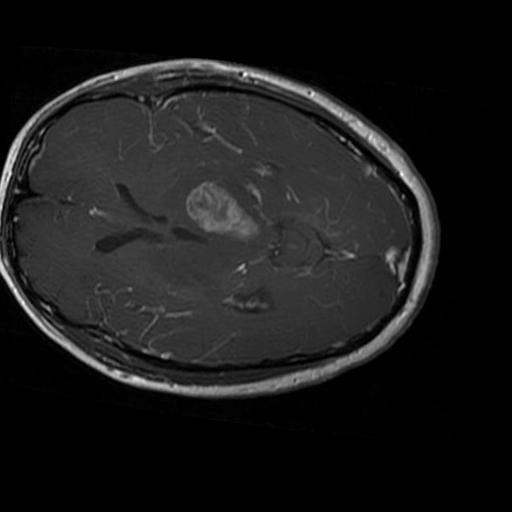
Label: brain_glioma